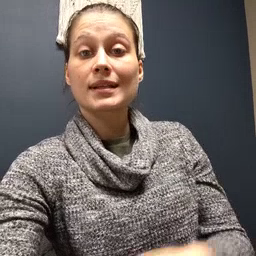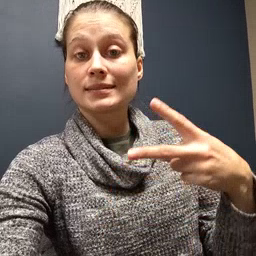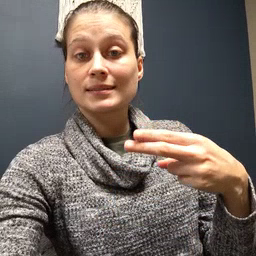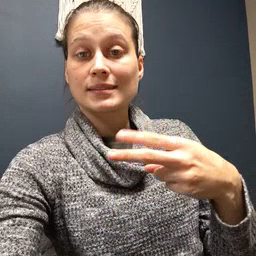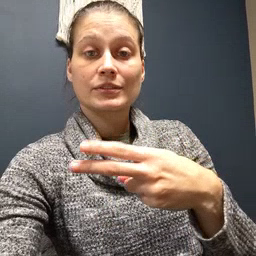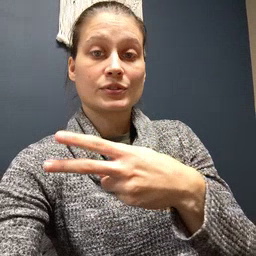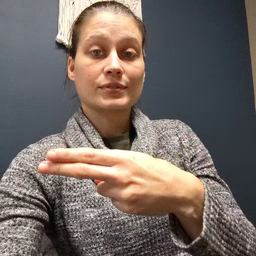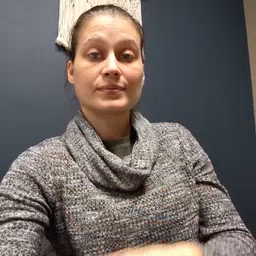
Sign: scissors